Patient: sex M, age 42
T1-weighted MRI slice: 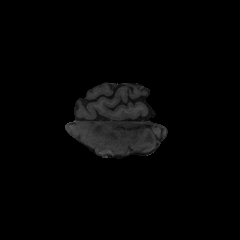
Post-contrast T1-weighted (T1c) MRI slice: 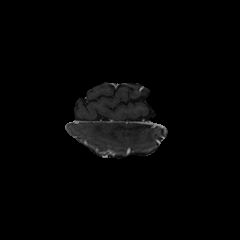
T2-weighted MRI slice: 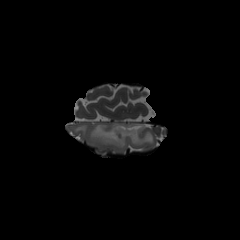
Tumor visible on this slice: yes
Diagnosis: Astrocytoma, IDH-mutant
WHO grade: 3